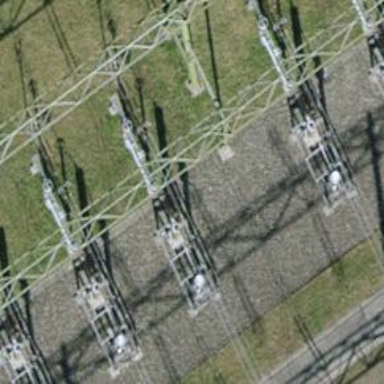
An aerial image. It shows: Insulator used in power equipment.